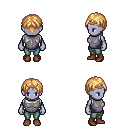
a pixel art fantasy rpg character, female body template, dark elf, purple skin, steel chest armor, teal pants, light blonde parted hairstyle, bronze tiara, brown shoes, four views (front, back, left, right), 2x2 character sprite sheet, small pixel art, hard edges, no anti-aliasing